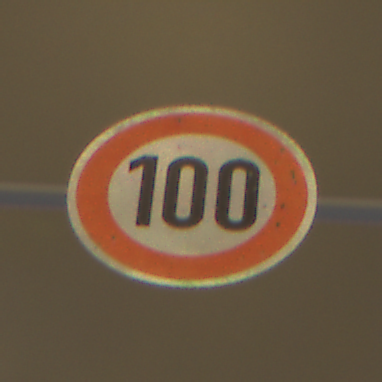
Verkehrszeichen: Geschwindigkeit100
Umgebung: Outdoor, Urban
Tageszeit: Night
Wetter: Overcast
Licht: Artificial
Jahreszeit: NotSpecified
Kontrast: MediumContrast